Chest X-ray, AP view. Patient: 60 years old, sex F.
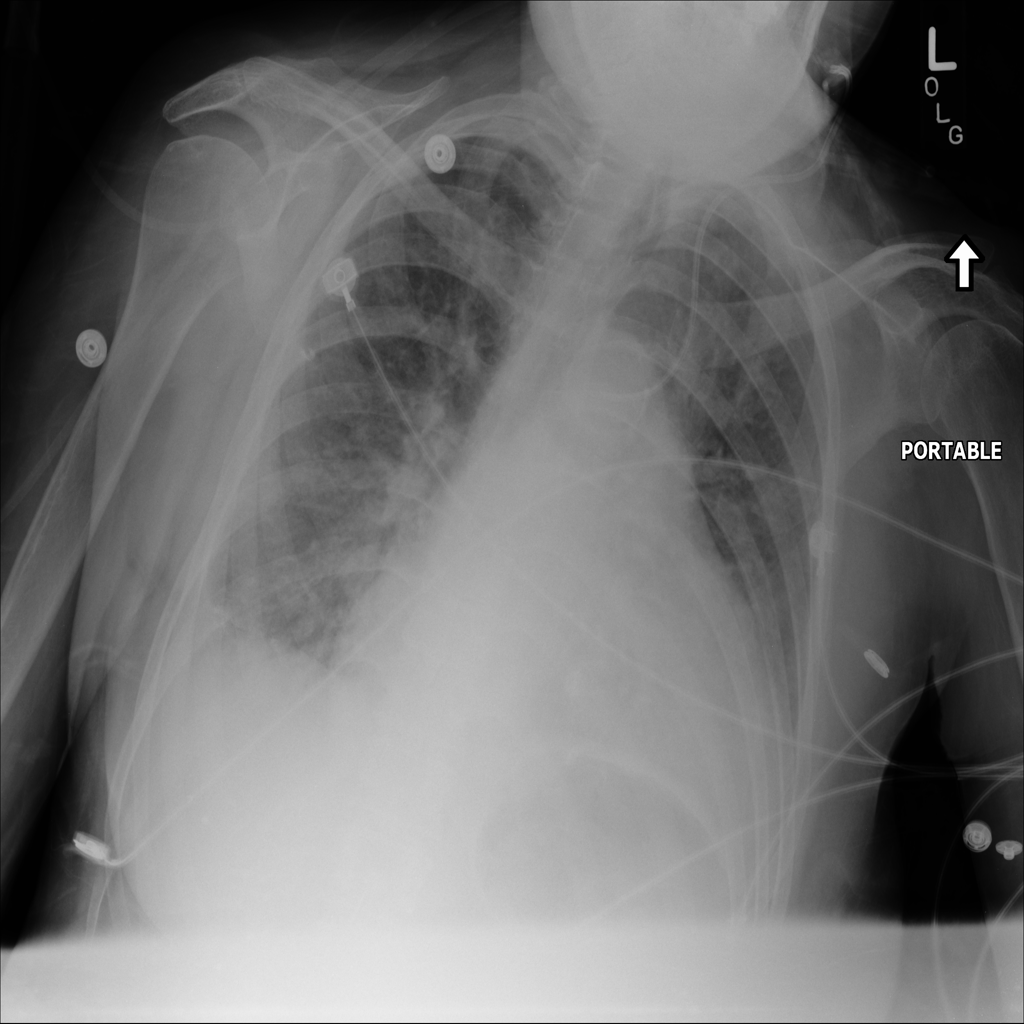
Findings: Cardiomegaly, Edema